九年级 · 解析几何
(10 分)如图, 抛物线与 $x$ 轴交于 $A, B$ 两点 (点 $A$ 在点 $B$ 左侧), 与 $y$ 轴交于点 $C(0,3)$,

拋物线的顶点 $D(2,-1)$.

(1)求拋物线对应的函数表达式以及 $A, B$ 两点的坐标.

(2)作 $C E / / x$ 轴交抛物线于点 $E$, 连接 $A C, A E$, 求 $\triangle A C E$ 的面积.

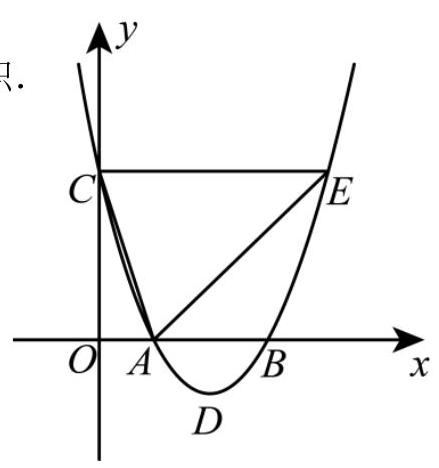
答案:  (1)抛物线对应的函数表达式为 $y=x^{2}-4 x+3, A 1,0, B(3,0)$

(2) $S_{\triangle A C E}=6$

解析: （1）根据抛物线的顶点 $D(2,-1)$, 则抛物线对应的函数表达式可设为 $y=a(x-2)^{2}-1$. 将点 $C(0,3)$ 代入, 可得 $4 a-1=3$, 进行计算得 $a=1$, 即可得;

（2）根据点 $C(0,3)$ 得当 $y=3$ 时, $x^{2}-4 x+3=3$, 进行计算得点 $E(4,3)$, 可得 $C E=4, O C=3$ ，即可得.

【详解】(1) 解: $\because$ 抛物线的顶点 $D(2,-1)$,

$\therefore$ 拋物线对应的函数表达式可设为 $y=a(x-2)^{2}-1$.

将点 $C(0,3)$ 代入，可得 $4 a-1=3$,

$4 a=4$,

解得 $a=1$,

$\therefore$ 抛物线对应的函数表达式为 $y=x^{2}-4 x+3$.

令 $y=0$, 则 $x^{2}-4 x+3=0$,

$(x-1)(x-3)=0$

解得 $x_{1}=1, x_{2}=3$,

$\therefore$ 点 $A 1,0, B(3,0)$.

(2) 解: $\because$ 点 $C(0,3)$,

$\therefore$ 当 $y=3$ 时, $x^{2}-4 x+3=3$,

$x^{2}-4 x=0$,

$x(x-4)=0$,

解得 $x_{1}=0, x_{2}=4$,

$\therefore$ 点 $E(4,3)$,

$\therefore C E=4, \quad O C=3$,

$S_{\triangle A C E}=\frac{1}{2} C E \cdot O C=\frac{1}{2} \times 4 \times 3=6$.

【点睛】本题考查了二次函数的图象与性质, 三角形的面积, 解题的关键是掌握这些知识点.